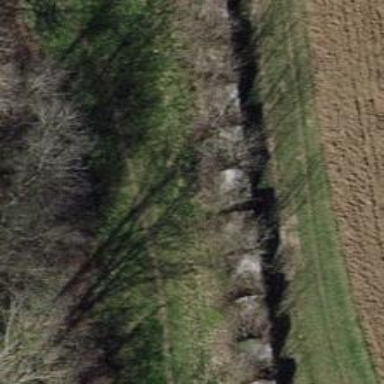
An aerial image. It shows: Block barrier.